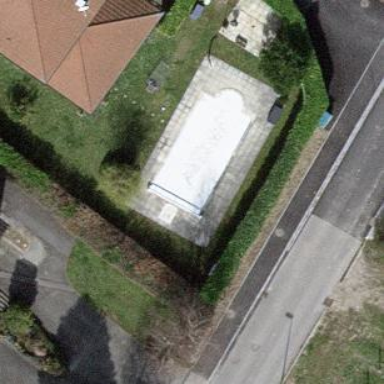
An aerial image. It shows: Swimming pool located in leisure land.